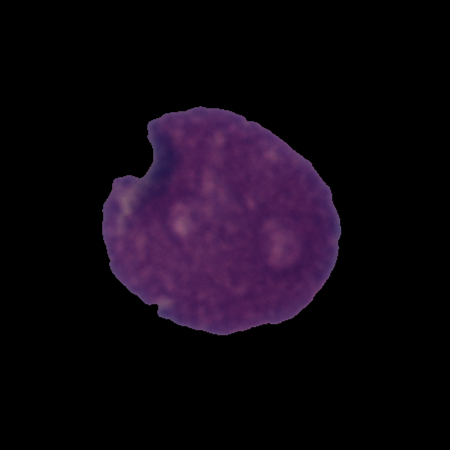
Label: cancer